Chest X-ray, PA view. Patient: 17 years old, sex M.
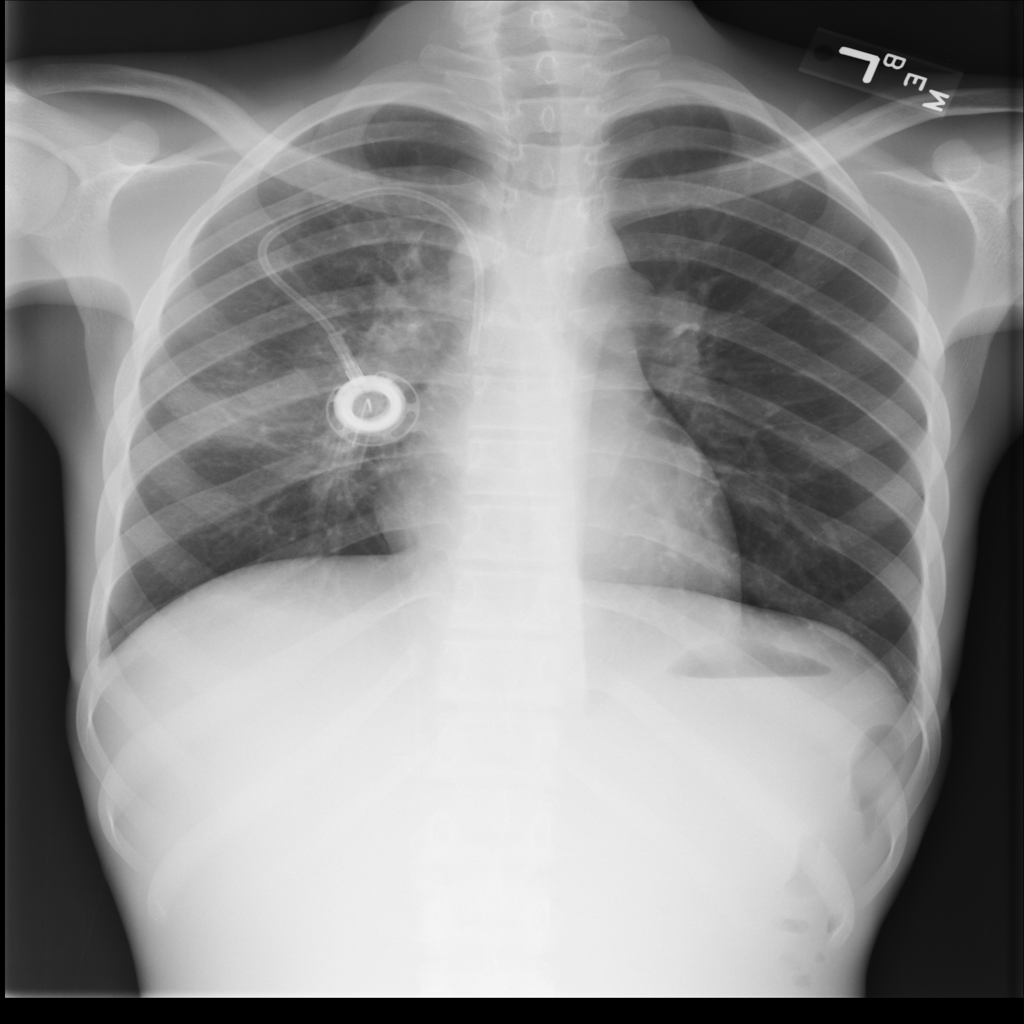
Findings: No Finding